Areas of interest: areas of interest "Business Office Building"
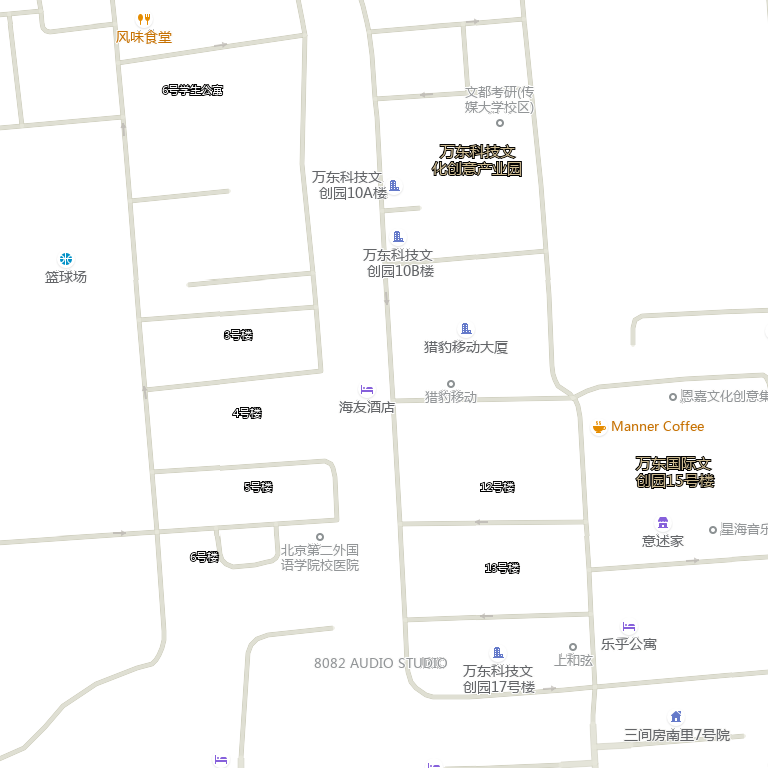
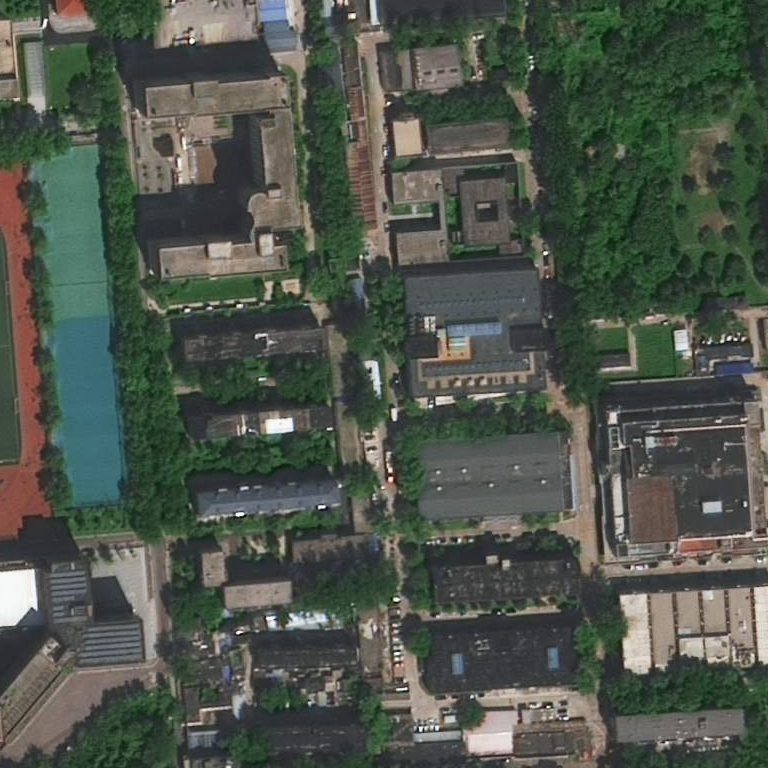